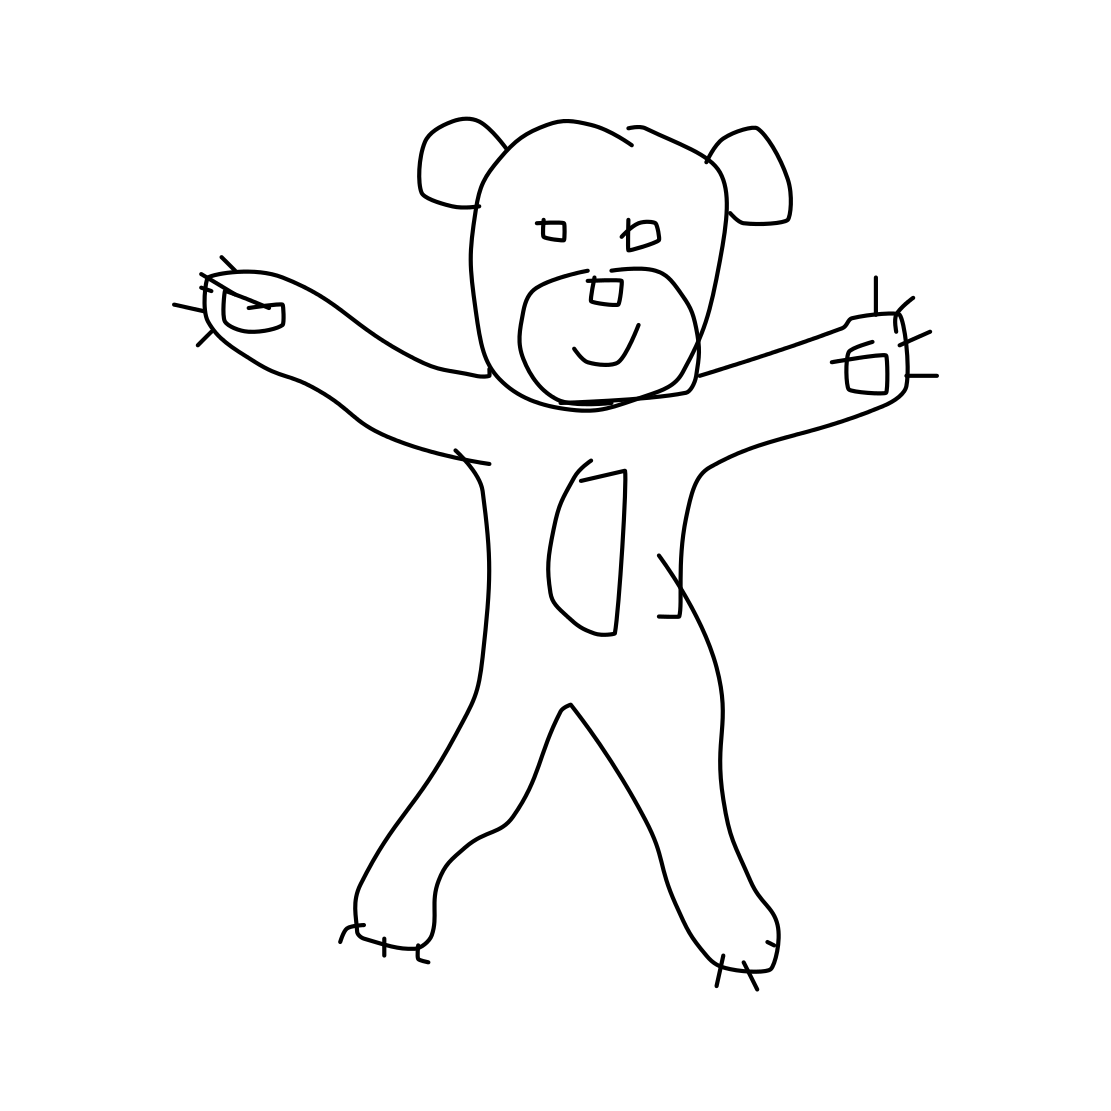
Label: teddy-bear